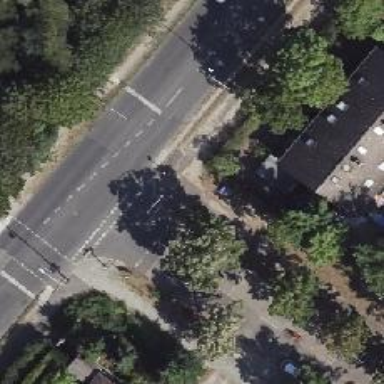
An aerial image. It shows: Road with traffic signals controlling the flow of traffic.